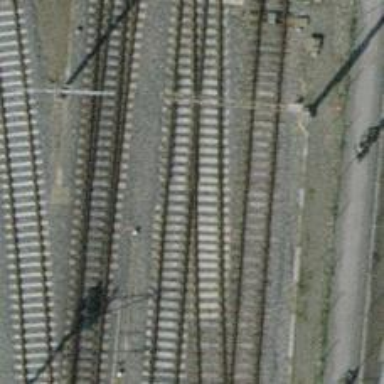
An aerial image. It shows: Single-track railway siding with electrified contact lines.